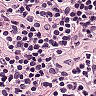
Metastatic tissue present: no